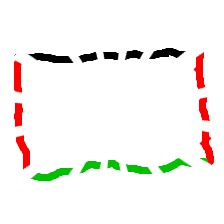
Shape: rectangle